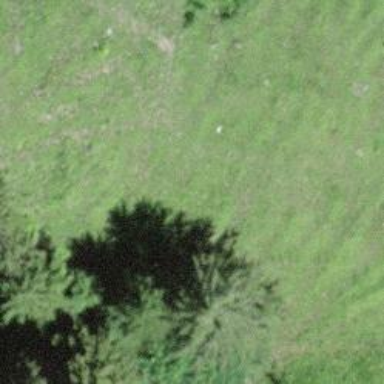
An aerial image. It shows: Grassy surface.